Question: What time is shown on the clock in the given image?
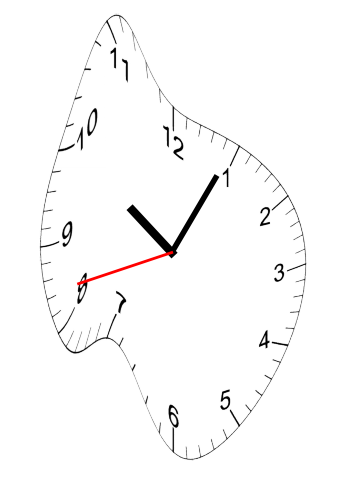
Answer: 10:04:42